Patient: sex F, age 63
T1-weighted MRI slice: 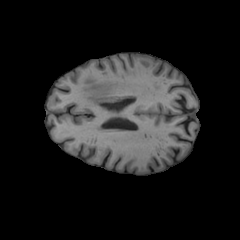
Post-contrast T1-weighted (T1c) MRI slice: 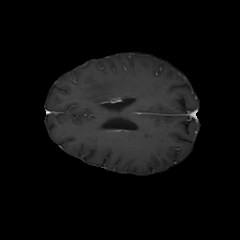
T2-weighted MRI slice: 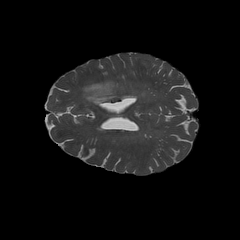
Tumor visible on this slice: yes
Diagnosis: Glioblastoma, IDH-wildtype
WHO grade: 4